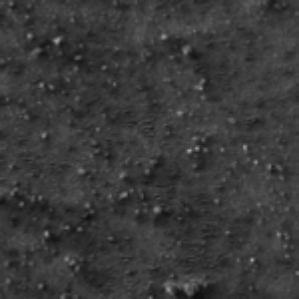
Label: frost